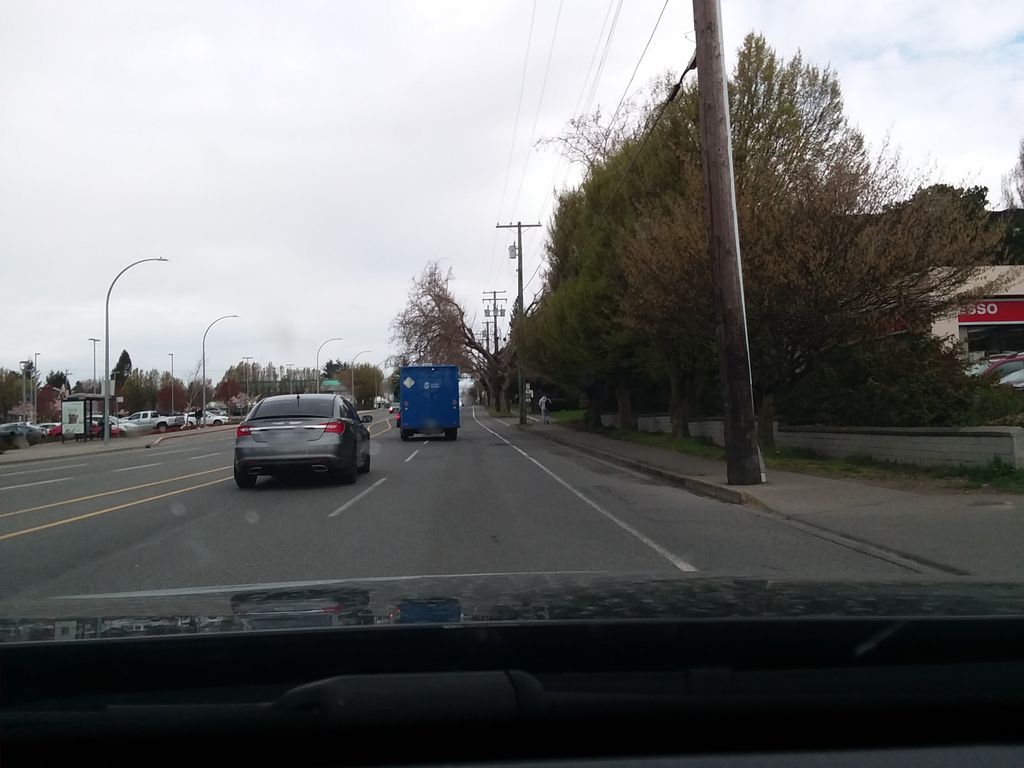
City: victoria